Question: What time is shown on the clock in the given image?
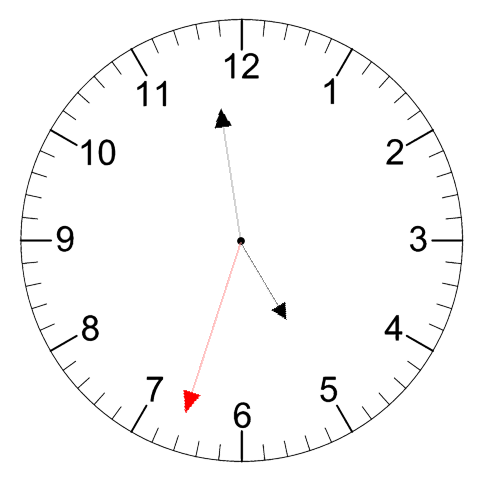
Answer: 04:58:33